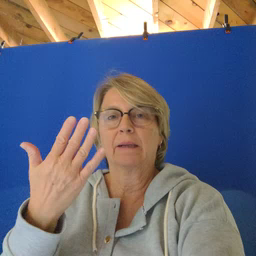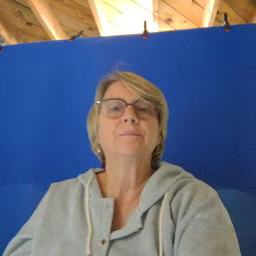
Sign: mitten